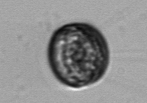
Label: Thalassiosira